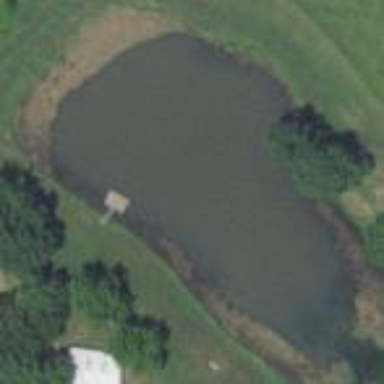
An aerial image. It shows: Peaceful pond surrounded by nature.